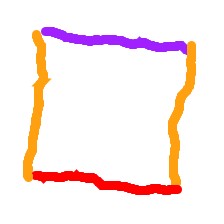
Shape: square